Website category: book
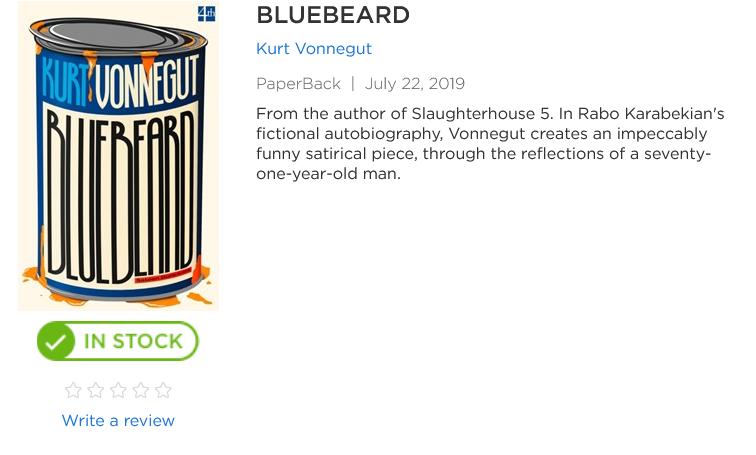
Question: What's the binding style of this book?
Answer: PaperBack

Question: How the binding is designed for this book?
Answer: PaperBack

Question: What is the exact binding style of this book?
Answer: PaperBack

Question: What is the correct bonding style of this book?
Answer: PaperBack

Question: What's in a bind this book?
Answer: PaperBack

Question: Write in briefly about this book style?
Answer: PaperBack

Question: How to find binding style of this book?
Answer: PaperBack

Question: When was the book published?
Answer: July 22, 2019

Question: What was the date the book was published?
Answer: July 22, 2019

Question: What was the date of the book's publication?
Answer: July 22, 2019

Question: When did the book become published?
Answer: July 22, 2019

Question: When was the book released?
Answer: July 22, 2019

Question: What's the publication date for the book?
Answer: July 22, 2019